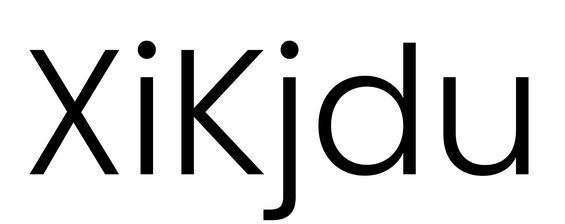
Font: Poppins-Light